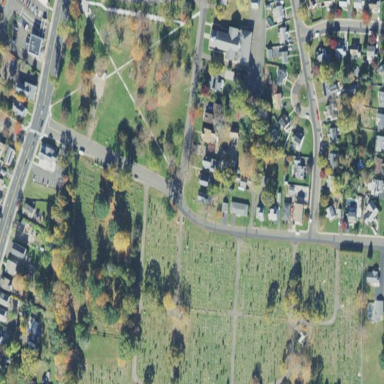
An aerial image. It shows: Cemetery.